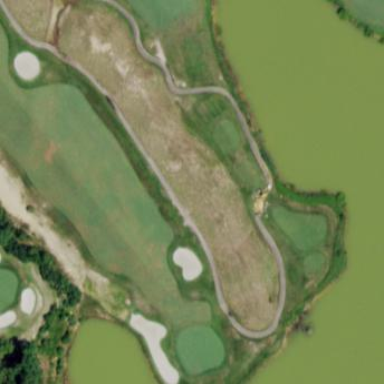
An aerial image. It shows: Scenic view of water hazard on golf course. The natural water feature adds beauty to the landscape.